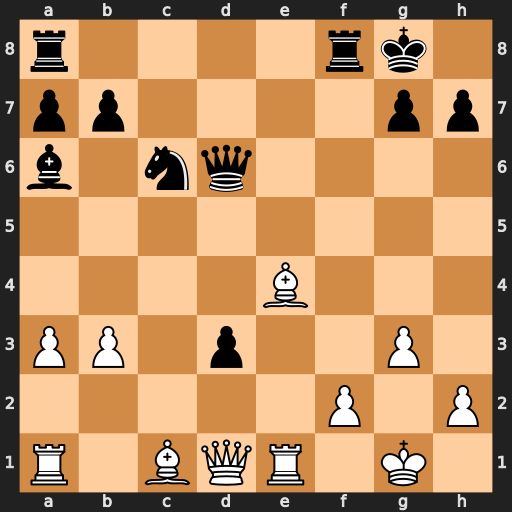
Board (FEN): r4rk1/pp4pp/b1nq4/8/4B3/PP1p2P1/5P1P/R1BQR1K1
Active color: w
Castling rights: -
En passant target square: -
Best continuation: Qh5 h6 Bd5+ Kh7 Re6 Qxe6 Bxe6